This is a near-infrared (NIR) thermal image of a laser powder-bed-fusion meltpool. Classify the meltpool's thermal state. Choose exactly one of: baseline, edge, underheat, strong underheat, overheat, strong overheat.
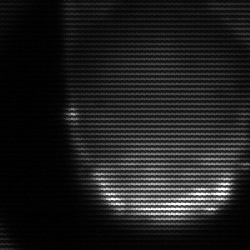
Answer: edge